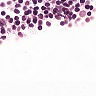
Metastatic tissue present: no